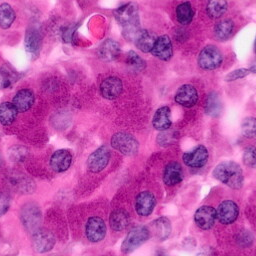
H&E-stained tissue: Pancreatic